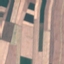
Land use / land cover class: AnnualCrop